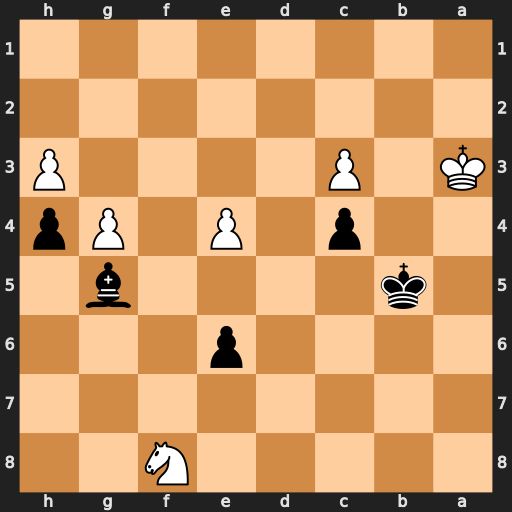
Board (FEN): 5N2/8/4p3/1k4b1/2p1P1Pp/K1P4P/8/8
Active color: b
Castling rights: -
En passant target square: -
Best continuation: Be7+ Kb2 Bxf8